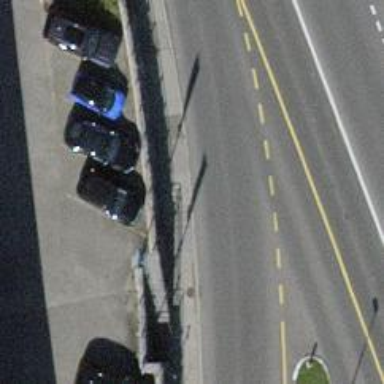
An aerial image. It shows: Road with steps.